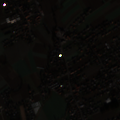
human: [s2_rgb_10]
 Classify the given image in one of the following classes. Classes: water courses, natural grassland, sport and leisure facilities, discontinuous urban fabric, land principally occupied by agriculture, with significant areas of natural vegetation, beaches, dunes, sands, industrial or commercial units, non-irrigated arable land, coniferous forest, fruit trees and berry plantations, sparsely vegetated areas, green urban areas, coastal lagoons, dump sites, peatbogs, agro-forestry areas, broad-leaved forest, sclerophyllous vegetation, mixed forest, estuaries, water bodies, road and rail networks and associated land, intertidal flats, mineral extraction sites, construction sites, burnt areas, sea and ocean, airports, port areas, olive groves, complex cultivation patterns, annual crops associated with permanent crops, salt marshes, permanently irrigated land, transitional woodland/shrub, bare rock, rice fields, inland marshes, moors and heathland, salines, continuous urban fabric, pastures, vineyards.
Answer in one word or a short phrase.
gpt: discontinuous urban fabric, non-irrigated arable land